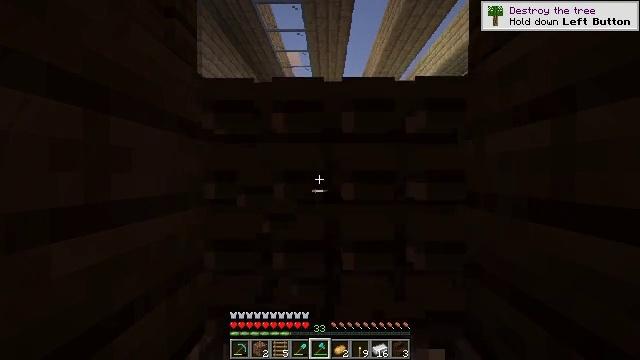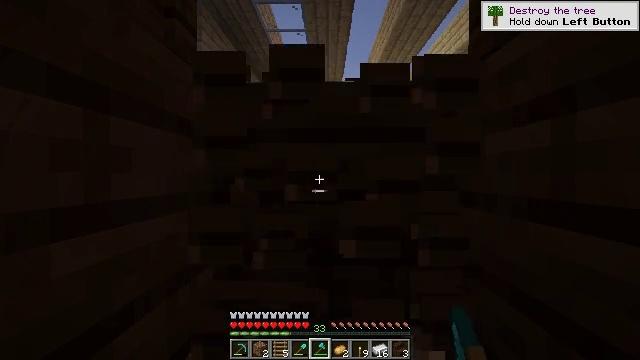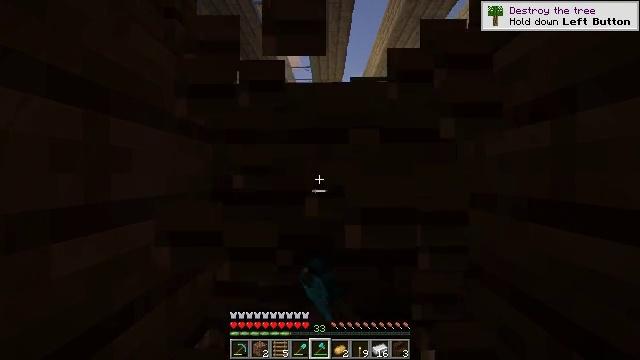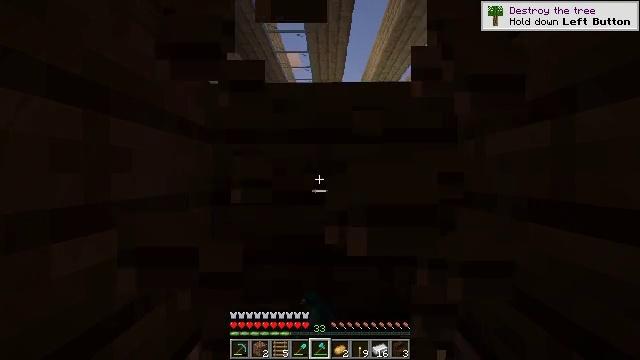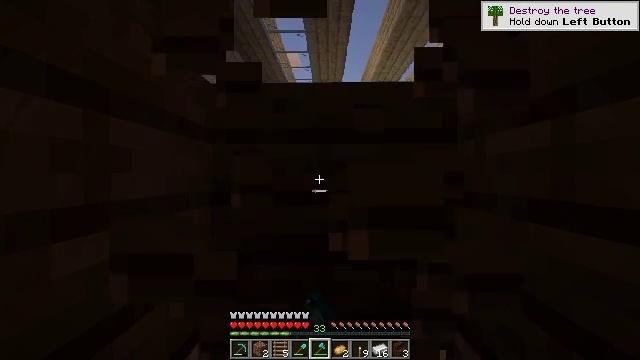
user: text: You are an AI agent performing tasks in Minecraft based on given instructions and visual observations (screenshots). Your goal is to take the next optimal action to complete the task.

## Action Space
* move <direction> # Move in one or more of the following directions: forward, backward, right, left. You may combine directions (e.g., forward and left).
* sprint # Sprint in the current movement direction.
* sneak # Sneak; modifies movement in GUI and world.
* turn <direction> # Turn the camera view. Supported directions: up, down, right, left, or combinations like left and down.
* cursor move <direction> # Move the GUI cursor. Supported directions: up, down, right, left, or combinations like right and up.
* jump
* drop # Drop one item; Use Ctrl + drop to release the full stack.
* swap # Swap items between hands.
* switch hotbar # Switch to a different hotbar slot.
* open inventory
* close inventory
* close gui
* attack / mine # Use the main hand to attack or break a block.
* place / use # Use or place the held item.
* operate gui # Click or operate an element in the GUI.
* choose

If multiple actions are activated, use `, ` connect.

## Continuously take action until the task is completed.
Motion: motion action
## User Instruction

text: Harvest the dark oak trapdoor for reuse.
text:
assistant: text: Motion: attack / mine
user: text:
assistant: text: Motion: attack / mine
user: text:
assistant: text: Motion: no_op
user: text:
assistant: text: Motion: no_op
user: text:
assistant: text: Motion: no_op